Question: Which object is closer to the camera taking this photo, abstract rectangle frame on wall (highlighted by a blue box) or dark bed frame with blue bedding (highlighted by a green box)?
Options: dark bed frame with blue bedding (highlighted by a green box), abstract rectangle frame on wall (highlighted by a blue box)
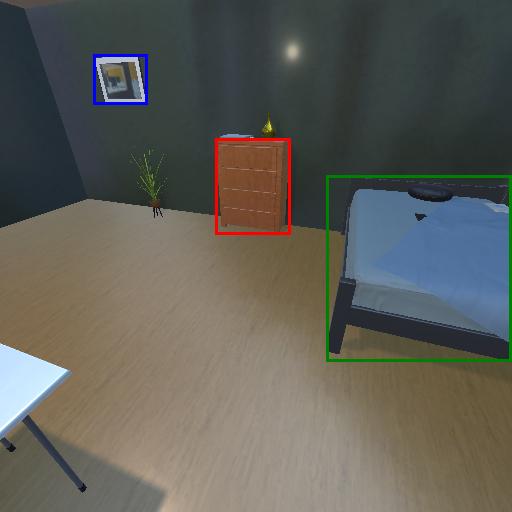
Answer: dark bed frame with blue bedding (highlighted by a green box)